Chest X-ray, PA view. Patient: 63 years old, sex F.
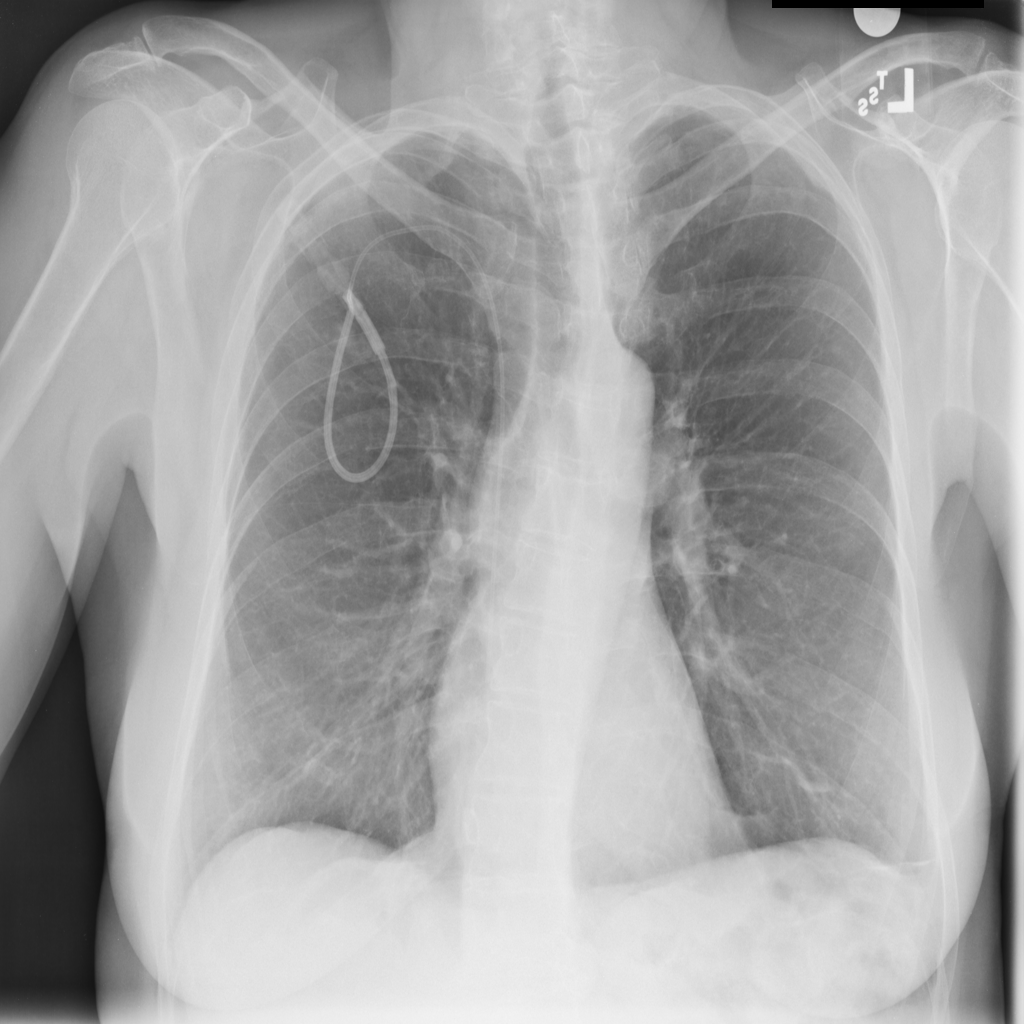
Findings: Atelectasis